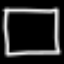
Label: square